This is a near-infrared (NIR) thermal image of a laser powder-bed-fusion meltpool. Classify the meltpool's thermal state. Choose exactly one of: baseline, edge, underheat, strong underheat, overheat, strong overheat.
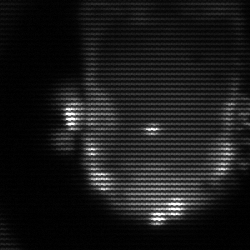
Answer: baseline